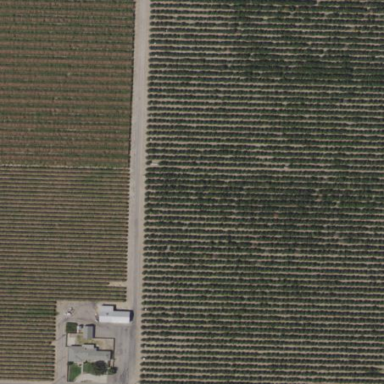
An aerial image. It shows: Orange orchard with beautiful orange trees.